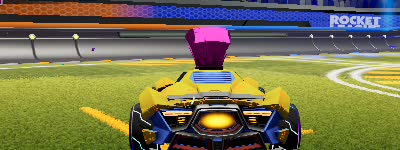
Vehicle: werewolf